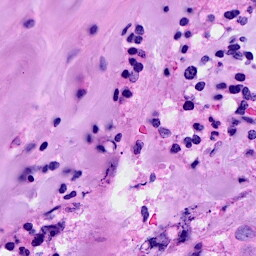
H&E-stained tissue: Breast